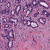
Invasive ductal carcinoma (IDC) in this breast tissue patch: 1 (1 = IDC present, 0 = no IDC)